Aerial crown-view tile of a tropical tree (Barro Colorado Island, Panama), acquired 20240813:
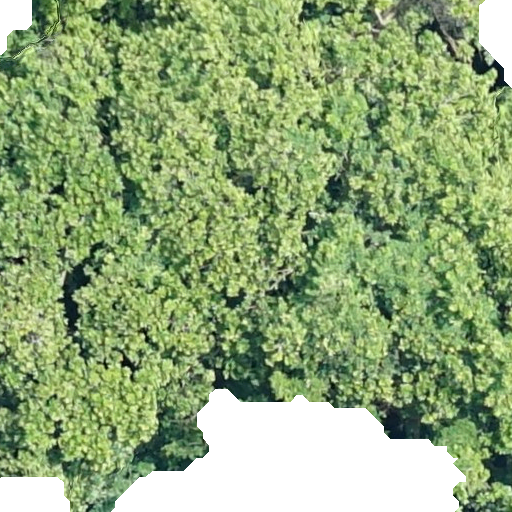
Species: Anacardium excelsum
GBIF accepted scientific name: Anacardium excelsum
Crown area: 761.355 m²